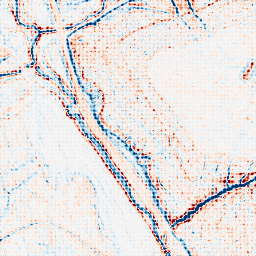
Category: edge_preserving
Decomposition family: anisotropic_diffusion
Decomposition parameters: iterations: 10
kappa: 30
gamma: 0.15
Upsampling method: sinc_blackman
Upsampling parameters: scale: 8
kernel_size: 8
Upsampling scale: 8